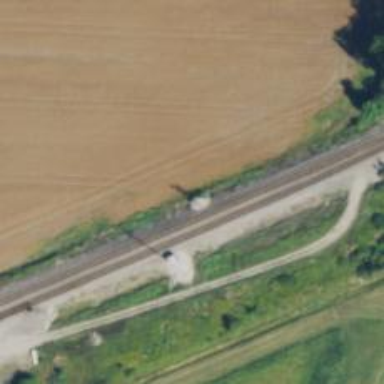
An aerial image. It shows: Junction on the railway.